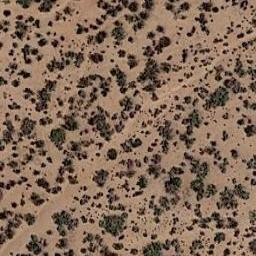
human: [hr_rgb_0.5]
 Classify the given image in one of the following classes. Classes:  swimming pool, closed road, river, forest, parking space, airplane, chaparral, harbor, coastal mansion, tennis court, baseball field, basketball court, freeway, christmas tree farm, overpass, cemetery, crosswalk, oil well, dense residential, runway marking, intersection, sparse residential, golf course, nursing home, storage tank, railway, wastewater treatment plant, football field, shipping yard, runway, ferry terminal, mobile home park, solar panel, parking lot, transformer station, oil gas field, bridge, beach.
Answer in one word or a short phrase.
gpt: chaparral